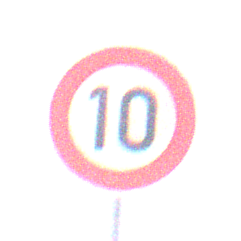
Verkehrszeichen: Geschwindigkeit10
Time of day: MorningAfternoon
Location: Outdoor (RoadRail)
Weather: PartlyCloudy
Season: NotSpecified
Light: Natural